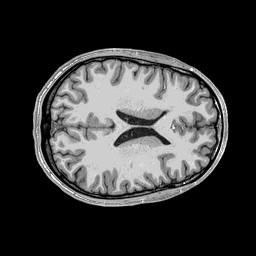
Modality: T1w
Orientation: coronal
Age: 34
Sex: male